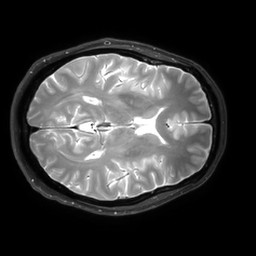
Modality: T2w
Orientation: axial
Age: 44
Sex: male
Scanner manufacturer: philips
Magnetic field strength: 3 T
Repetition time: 2.5 s
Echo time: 0.2438 s